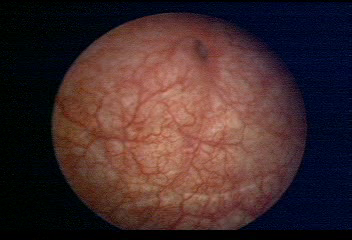
Modality: WLC
Class: Normal mucosa
Bladder cancer association: No